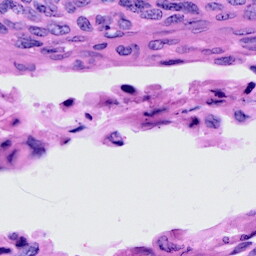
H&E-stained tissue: Cervix